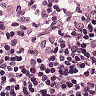
Metastatic tissue present: no